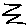
Label: zigzag